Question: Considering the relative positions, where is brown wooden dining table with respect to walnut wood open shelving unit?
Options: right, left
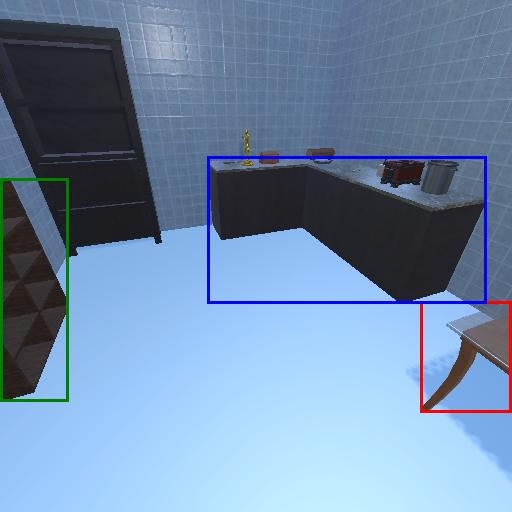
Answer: right